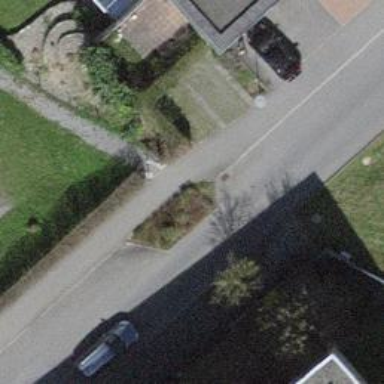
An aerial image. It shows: Kerb serving as barrier.